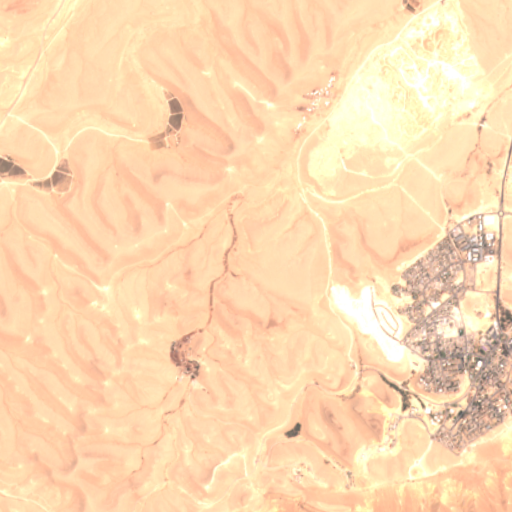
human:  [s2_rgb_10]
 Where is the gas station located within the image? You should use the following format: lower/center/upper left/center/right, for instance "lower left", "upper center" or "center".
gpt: The gas station is located in the lower right of the image.
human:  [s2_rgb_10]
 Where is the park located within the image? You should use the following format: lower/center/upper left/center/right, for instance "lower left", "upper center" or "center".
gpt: The park is located in the lower right of the image.
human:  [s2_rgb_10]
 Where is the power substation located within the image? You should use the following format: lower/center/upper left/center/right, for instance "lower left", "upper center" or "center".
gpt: The power substation is located in the upper right of the image.
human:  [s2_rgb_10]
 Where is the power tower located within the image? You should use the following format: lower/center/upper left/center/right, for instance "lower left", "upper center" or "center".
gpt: The power tower is located in the upper right of the image.
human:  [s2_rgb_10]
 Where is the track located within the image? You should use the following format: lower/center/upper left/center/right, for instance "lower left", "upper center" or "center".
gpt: There is no track in the image.